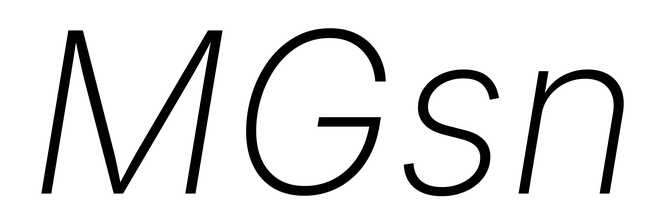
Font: Inter-Italic_ExtraLight_Italic